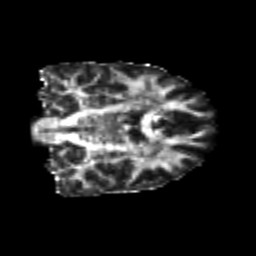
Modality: FA
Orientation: coronal
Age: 20
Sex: female
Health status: healthy
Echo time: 0.074 s